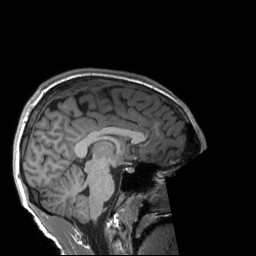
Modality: T1w
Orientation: sagittal